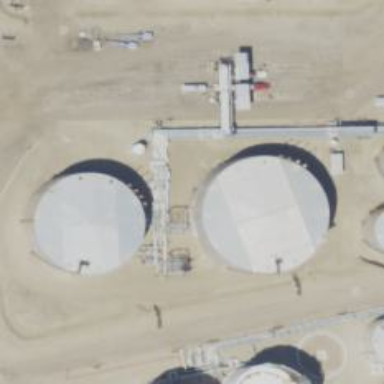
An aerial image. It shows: Storage tank which is man-made.